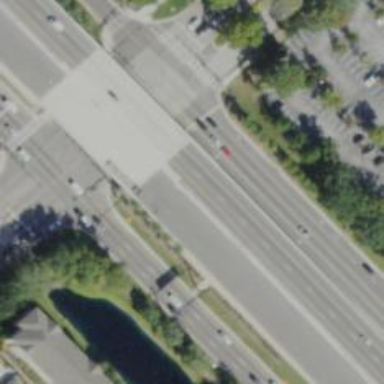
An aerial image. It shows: Bridge over motorway.